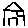
Label: house